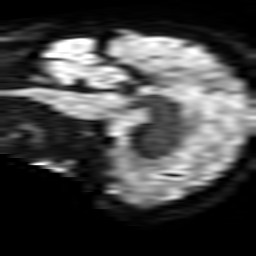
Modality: TRACE
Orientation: sagittal
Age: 54
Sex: female
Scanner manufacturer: philips
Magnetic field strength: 3 T
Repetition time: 3.799 s
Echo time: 0.06134 s